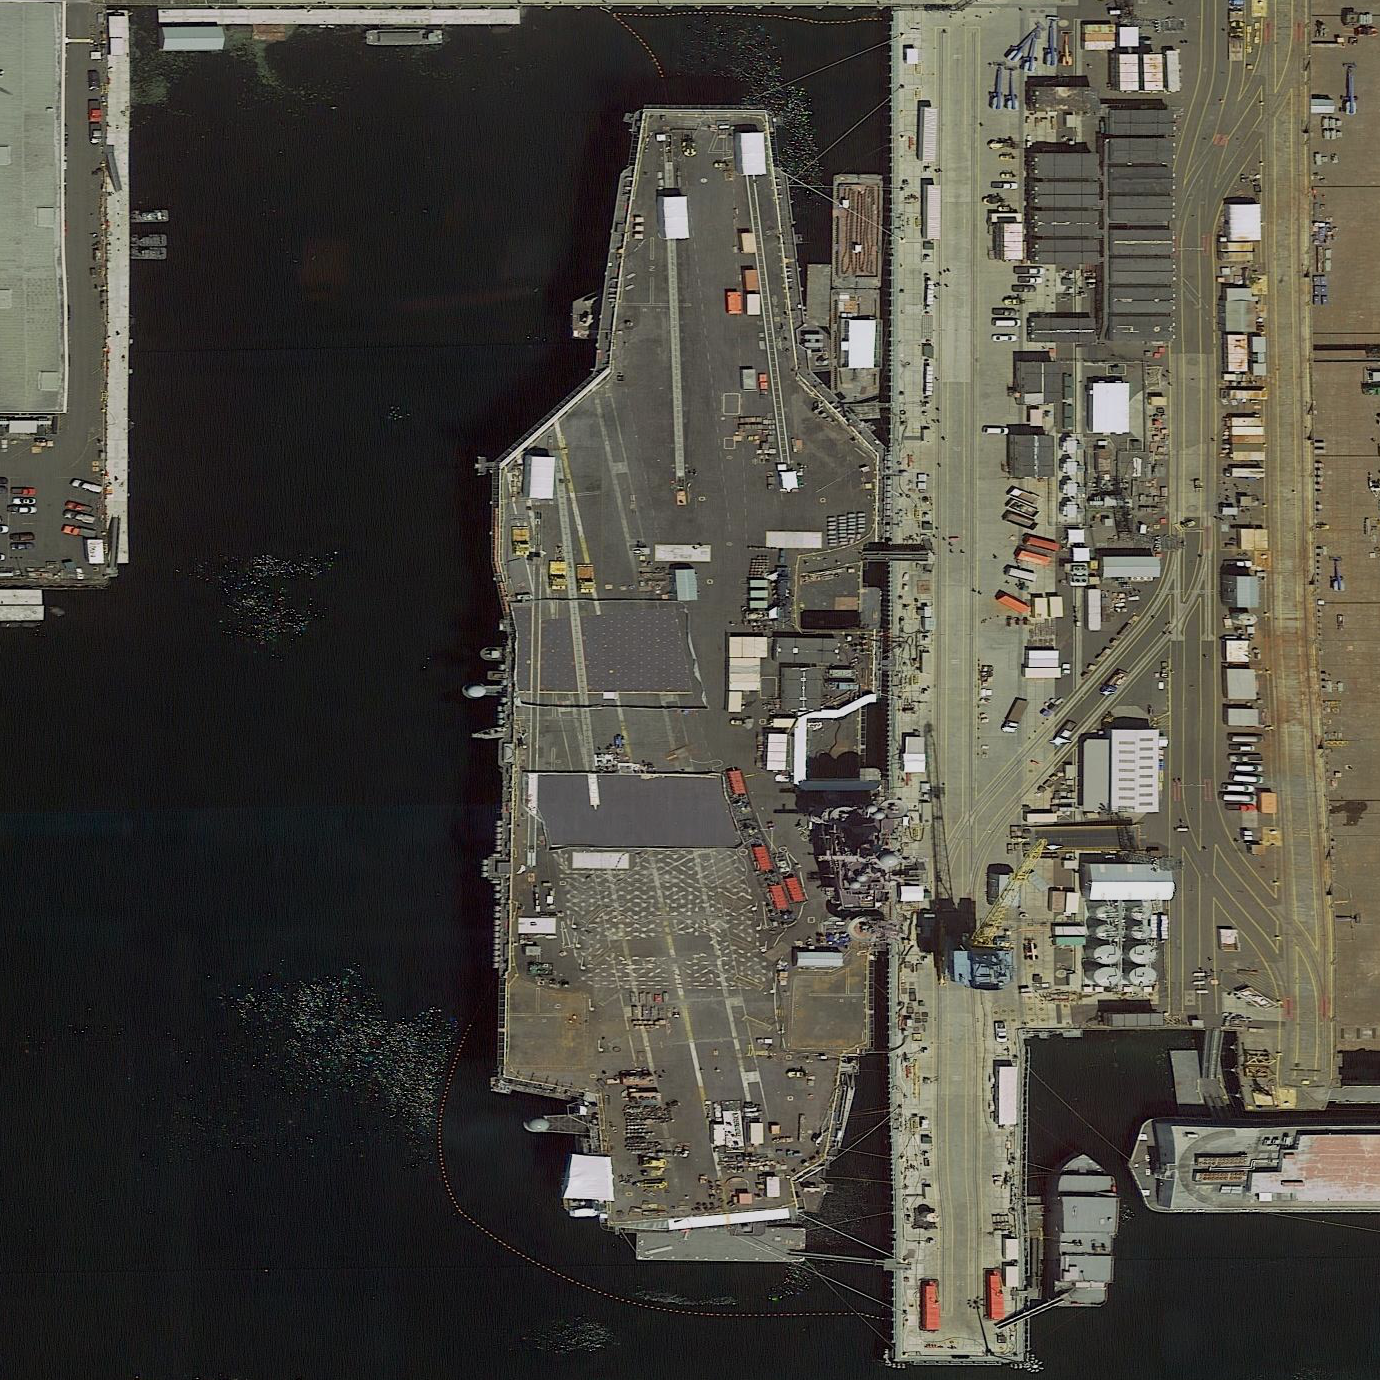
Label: aircraft_carrier